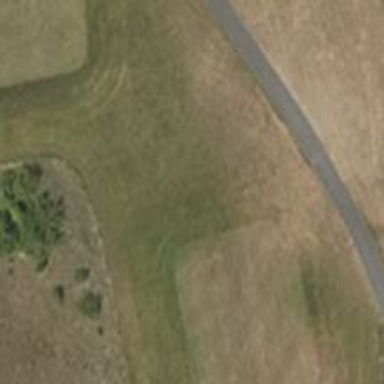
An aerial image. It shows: Golf tee.